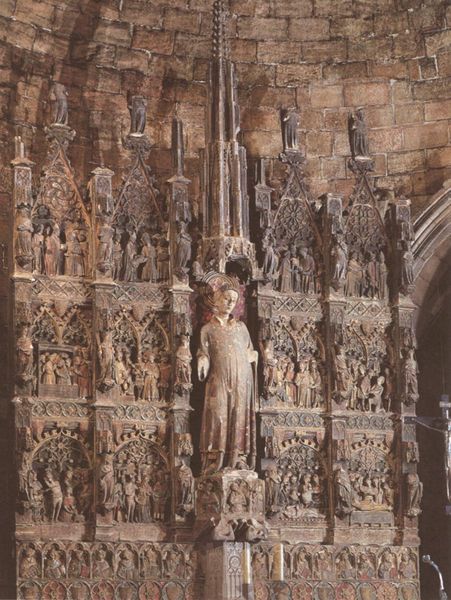
Titel: Retabel des Laurentiusaltars
Standort: Lérida, S. Lorenzo (EU - E - Katalonien)
Schlagwörter: dunkel, menschen, frau, kleid, marmor, muster, alt, wand, stein, kirche, figur, gotik, krone, rosa, turm, skulptur, statue, relief, bogen, mauer, ziegel, figuren, kerzen, abbild, halle, religion, kunst, altar, heilige, gothik, maria, madonna, szenen, krypta, werk, muster#